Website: bh-photo
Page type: payment
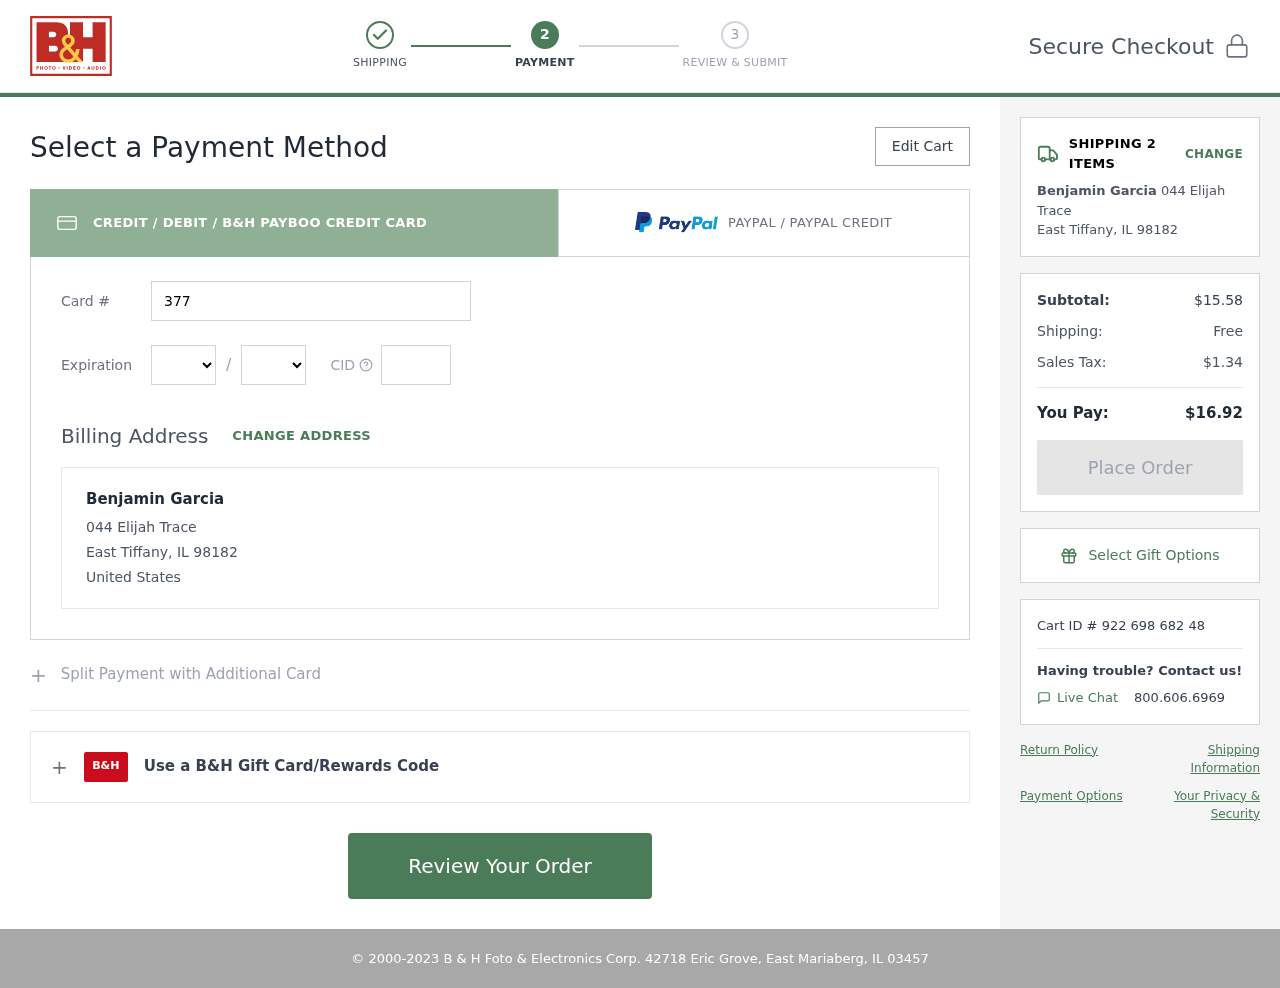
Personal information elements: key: PII_CARD_CVV
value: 0716
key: PII_CARD_EXPIRY_MONTH
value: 01
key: PII_CARD_EXPIRY_YEAR
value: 29
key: PII_CARD_NUMBER
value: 3775 8342 6253 944
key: PII_CITY_STATE_ZIP
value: East Tiffany, IL 98182
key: PII_COUNTRY
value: United States
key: PII_FULLNAME
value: Benjamin Garcia
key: PII_STREET
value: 044 Elijah Trace
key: PII_FULLNAME2
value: Benjamin Garcia
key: PII_CITY
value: East Tiffany
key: PII_STATE_ABBR
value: IL
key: PII_POSTCODE
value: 98182
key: PII_POSTCODE_FULL
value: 98182
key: PII_CITY_STATE
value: East Tiffany, IL
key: PII_POSTCODE_NUMERIC
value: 98182
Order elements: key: ORDER_NUM_ITEMS
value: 2
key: ORDER_SUBTOTAL
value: $15.58
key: ORDER_SHIPPING_COST
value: Free
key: ORDER_TAX
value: $1.34
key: ORDER_TOTAL
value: $16.92
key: ORDER_ID
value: Cart ID # 922 698 682 48